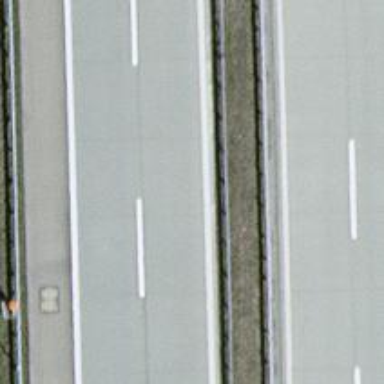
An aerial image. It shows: Asphalt motorway.